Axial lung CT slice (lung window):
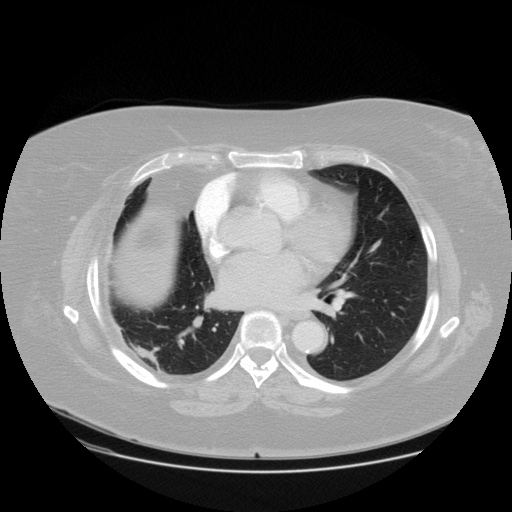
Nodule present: no